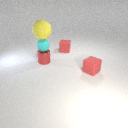
small cyan rubber sphere above small red metal cylinder